Current action and preconditions to check: path_clear

Your task: For each precondition in the list above, predict whether it will hold at this action.

Consider the current scene as observed from the mobile robot's camera, and analyze the predicted future states of all dynamic agents (e.g., people, animals, vehicles, or any moving entities) within the NEXT SECOND.

IMPORTANT: Only answer "very likely" if you are absolutely certain—based on strong, clear evidence—that a dynamic agent will violate the precondition in the predicted future state. Do NOT answer "very likely" for unlikely, ambiguous, or low-probability risks.

Ask yourself for each precondition: Is there a high probability, with clear and convincing evidence, that the predicted future states of any dynamic agent will interfere with the predicted future state of the currently executing action within the NEXT SECOND, causing that precondition to fail?

Assess the risk level based on these predictions. Use "likely" or "very likely" if motions create a clear risk of interference.

Use "neutral" or "improbable" if agents are nearby but their predicted paths are clearly diverging or non-conflicting.

Failure Risk Categories: "very improbable", "improbable", "neutral", "likely", "very likely"

Answer Format: Output ONLY the probability_of_failure value from these categories: "very improbable", "improbable", "neutral", "likely", "very likely"

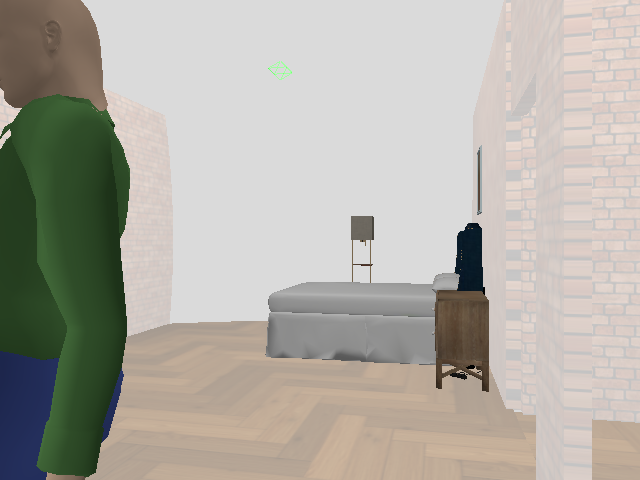

Answer: very likely